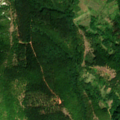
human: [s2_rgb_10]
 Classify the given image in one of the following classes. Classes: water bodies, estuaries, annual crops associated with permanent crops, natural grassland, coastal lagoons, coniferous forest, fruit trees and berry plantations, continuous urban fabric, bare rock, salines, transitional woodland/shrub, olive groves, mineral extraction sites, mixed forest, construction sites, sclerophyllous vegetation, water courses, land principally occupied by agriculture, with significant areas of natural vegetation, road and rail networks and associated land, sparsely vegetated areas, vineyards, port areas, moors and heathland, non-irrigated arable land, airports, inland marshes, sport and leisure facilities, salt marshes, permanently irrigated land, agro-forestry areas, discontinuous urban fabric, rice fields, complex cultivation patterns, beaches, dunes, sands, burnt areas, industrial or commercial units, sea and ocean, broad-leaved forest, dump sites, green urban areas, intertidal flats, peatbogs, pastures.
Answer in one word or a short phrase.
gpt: land principally occupied by agriculture, with significant areas of natural vegetation, broad-leaved forest, coniferous forest